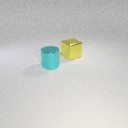
large cyan metal cylinder to the left of large yellow metal cube